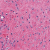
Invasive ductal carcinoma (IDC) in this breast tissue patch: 0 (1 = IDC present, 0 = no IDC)